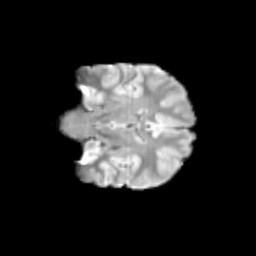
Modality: T2w
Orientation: coronal
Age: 11
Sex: male
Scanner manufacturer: siemens
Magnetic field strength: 3 T
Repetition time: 3.8 s
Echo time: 0.07 s